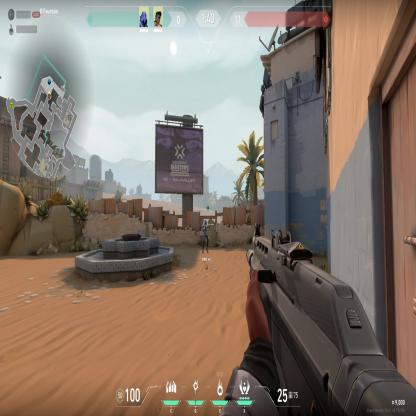
Label: teammate